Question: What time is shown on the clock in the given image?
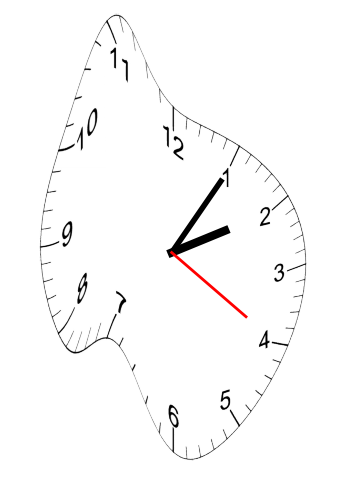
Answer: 02:05:20